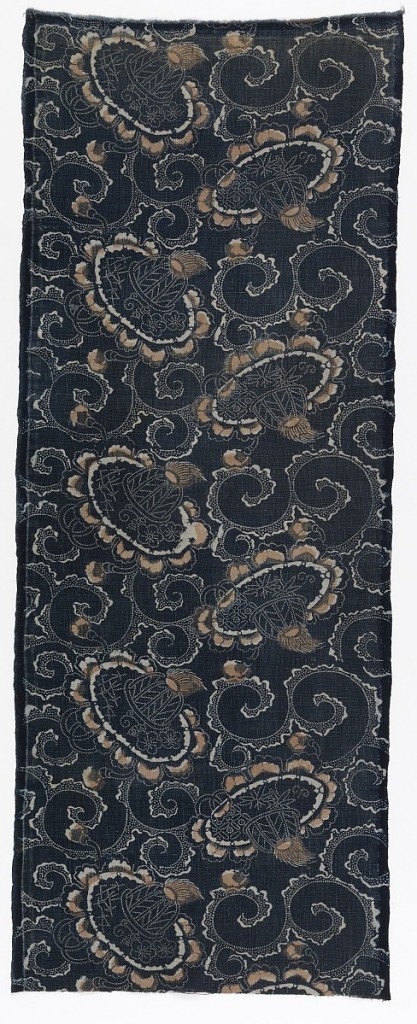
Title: Textile
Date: late 19th century
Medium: cotton Technique: indigo dyed with resist applied with stencil (katazome); plain weave foundation
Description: Design of hats on curving vine in white on dark blue with details in red.